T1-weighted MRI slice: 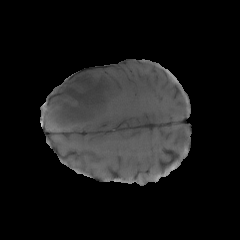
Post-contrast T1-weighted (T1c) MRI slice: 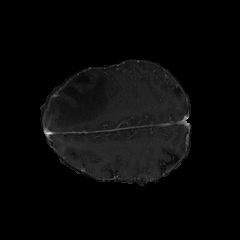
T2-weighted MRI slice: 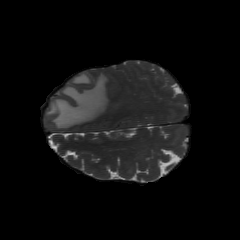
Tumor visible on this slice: yes